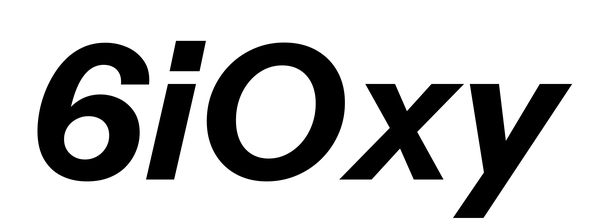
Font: InstrumentSans-Italic_Bold_Italic